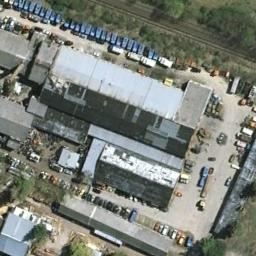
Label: industrial_area